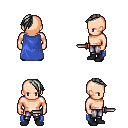
a pixel art fantasy rpg character, male body template, human, light skin, blue cape, metal pants, gray long mohawk hairstyle, black shoes, dagger, four views (front, back, left, right), 2x2 character sprite sheet, small pixel art, hard edges, no anti-aliasing